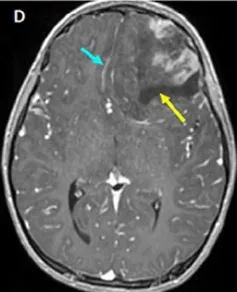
Enhancement after gadolinium injection is heterogeneous.
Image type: radiology (mri)